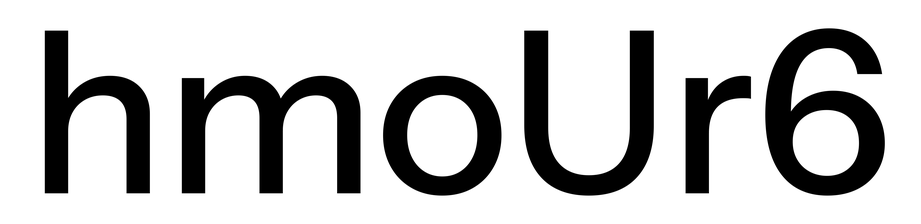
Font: InstrumentSans_Medium